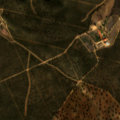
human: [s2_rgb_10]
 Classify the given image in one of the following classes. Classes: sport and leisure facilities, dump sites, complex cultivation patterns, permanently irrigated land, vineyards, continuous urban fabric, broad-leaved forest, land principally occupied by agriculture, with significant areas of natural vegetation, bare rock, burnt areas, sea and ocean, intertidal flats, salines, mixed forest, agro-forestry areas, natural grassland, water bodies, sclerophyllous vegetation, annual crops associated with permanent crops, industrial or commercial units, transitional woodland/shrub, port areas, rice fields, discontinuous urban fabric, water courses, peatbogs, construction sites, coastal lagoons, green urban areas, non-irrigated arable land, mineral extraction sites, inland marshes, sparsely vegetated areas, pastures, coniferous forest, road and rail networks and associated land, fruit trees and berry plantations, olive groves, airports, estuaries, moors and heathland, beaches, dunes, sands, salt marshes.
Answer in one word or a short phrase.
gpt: olive groves, agro-forestry areas